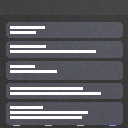
Screen state: on